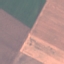
Land use / land cover class: AnnualCrop